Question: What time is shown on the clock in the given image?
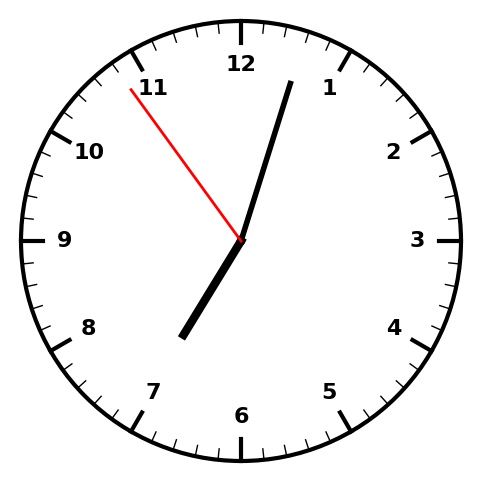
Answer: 07:02:54